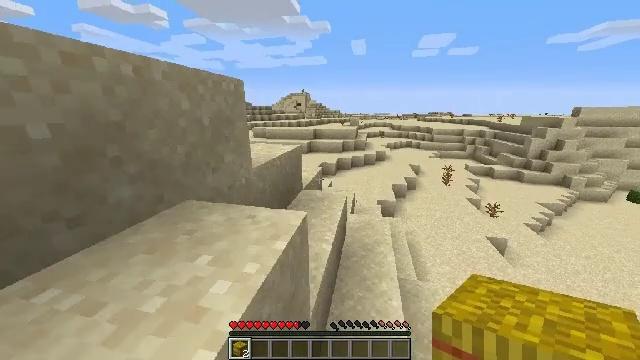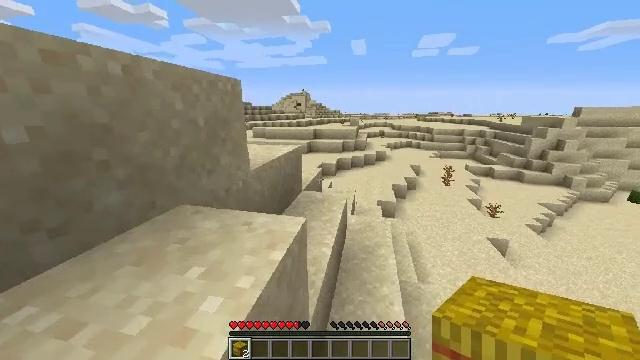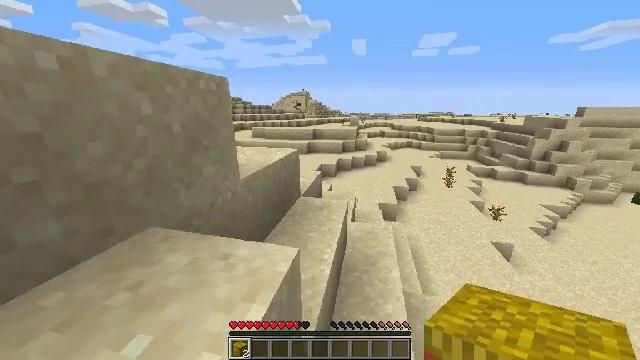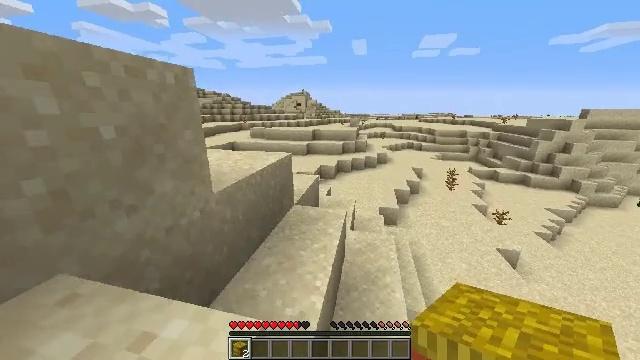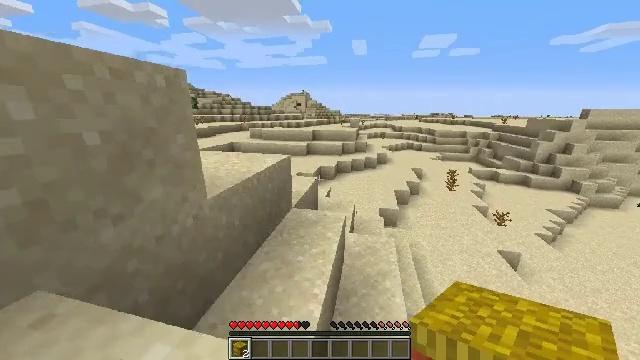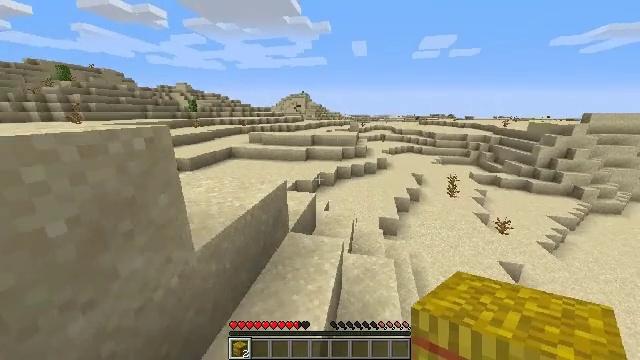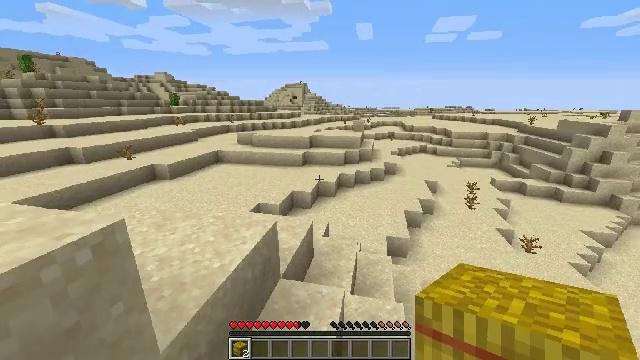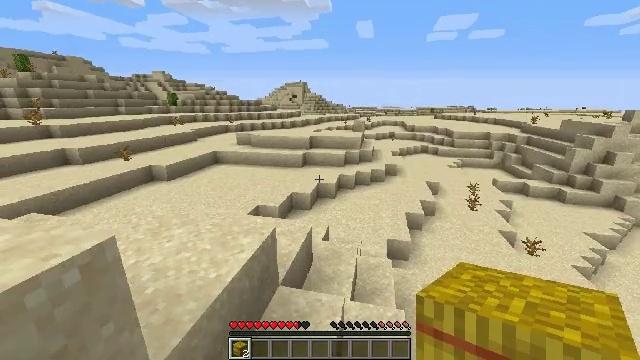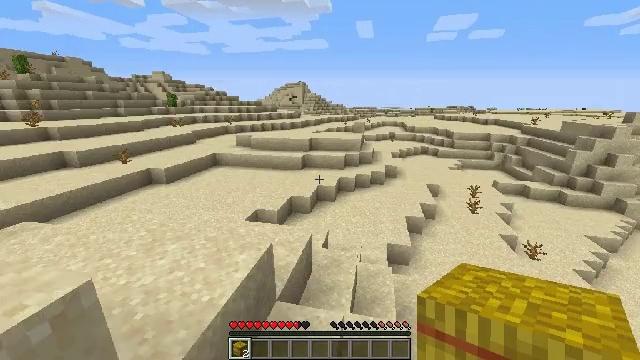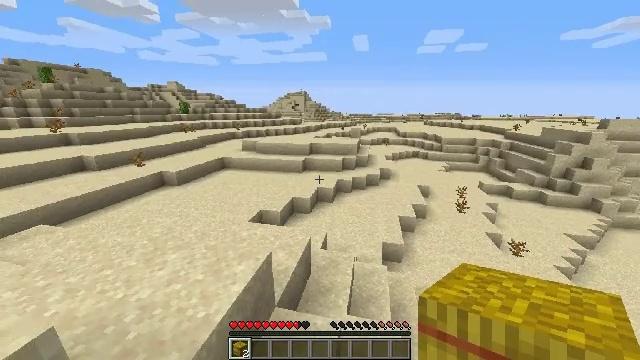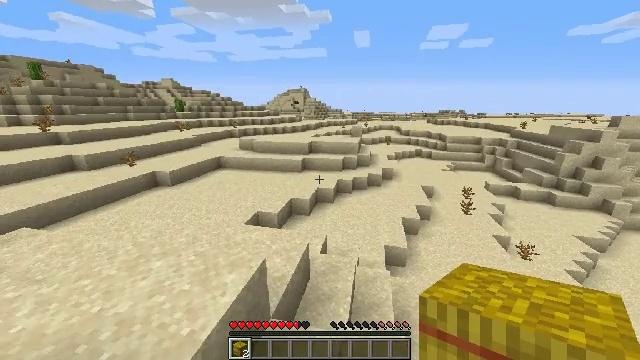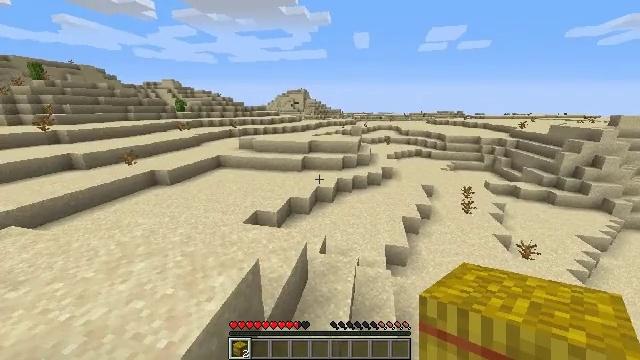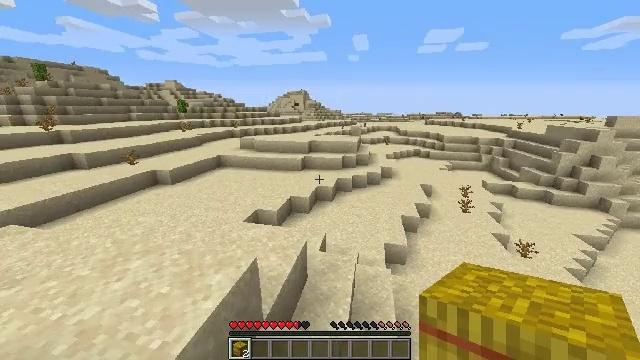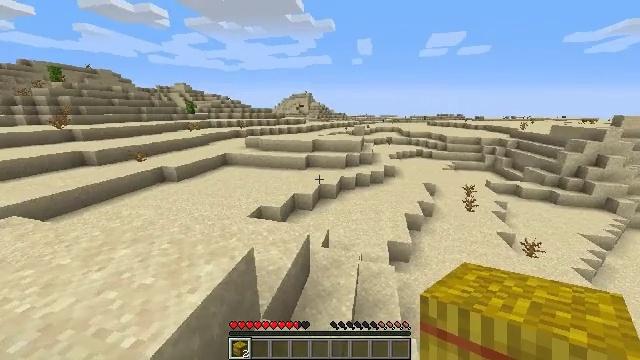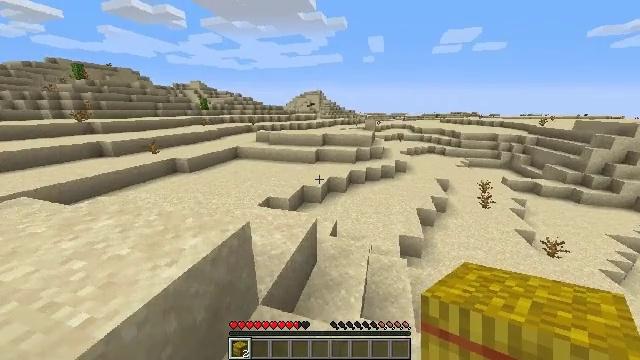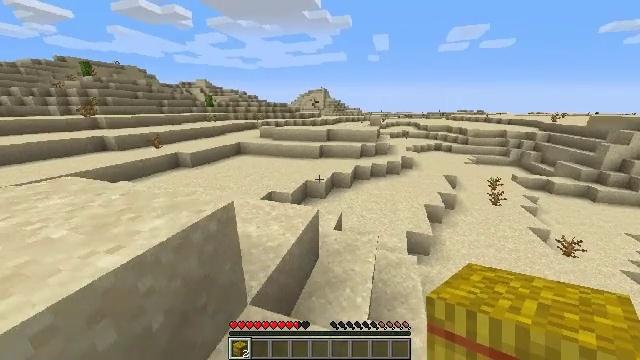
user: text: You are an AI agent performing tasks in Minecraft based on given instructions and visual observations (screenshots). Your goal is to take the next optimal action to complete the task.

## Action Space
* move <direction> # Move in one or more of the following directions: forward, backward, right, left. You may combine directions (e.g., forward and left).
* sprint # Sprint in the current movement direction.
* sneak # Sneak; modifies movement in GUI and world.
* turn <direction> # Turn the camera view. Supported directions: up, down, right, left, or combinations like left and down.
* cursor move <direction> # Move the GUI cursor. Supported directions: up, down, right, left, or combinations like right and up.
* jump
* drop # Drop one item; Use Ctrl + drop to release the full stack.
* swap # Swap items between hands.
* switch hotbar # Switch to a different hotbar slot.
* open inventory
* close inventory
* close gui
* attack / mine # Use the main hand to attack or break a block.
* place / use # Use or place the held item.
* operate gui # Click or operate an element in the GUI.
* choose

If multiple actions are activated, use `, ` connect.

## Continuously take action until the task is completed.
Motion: motion action
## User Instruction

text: Remove a hay block from the inventory.
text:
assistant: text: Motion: move forward, sprint
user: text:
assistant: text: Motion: move forward, sprint
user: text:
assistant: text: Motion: move forward, sprint
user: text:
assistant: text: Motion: move forward, sprint, jump
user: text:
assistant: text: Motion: move forward, sprint, jump
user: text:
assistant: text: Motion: move forward, sprint, jump
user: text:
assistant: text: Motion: move forward, sprint, jump
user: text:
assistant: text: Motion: move forward, sprint, jump
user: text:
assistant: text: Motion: move forward, sprint, jump
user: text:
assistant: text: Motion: move forward, sprint, jump
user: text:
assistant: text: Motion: move forward, sprint, jump
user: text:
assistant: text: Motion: move forward, sprint, jump
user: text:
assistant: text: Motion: move forward, sprint, turn left, jump
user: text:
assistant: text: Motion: move forward, sprint, turn left, jump
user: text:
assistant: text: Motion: move forward, sprint, turn left, jump
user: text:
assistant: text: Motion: move forward, sprint, jump
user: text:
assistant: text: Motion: move forward, sprint, jump
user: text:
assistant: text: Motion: move forward, sprint, jump
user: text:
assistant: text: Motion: move forward, sprint, jump
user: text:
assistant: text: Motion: move forward, sprint, jump
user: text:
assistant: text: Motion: move forward, sprint, jump
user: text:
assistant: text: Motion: move forward, sprint, jump
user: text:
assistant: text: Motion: move forward, sprint, jump
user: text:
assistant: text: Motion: move forward, sprint, jump
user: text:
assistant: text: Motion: move forward, sprint, jump
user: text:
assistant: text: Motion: move forward, sprint, jump
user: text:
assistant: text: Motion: move forward, sprint, jump
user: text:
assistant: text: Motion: move forward, sprint, turn right and down, jump
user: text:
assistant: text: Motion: move forward, sprint, turn down, jump
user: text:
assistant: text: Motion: move forward, sprint, jump